Interaction volume radius: 5 \u00c5
Interaction volume height: 15 \u00c5
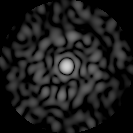
Disorder parameter: 0.8995